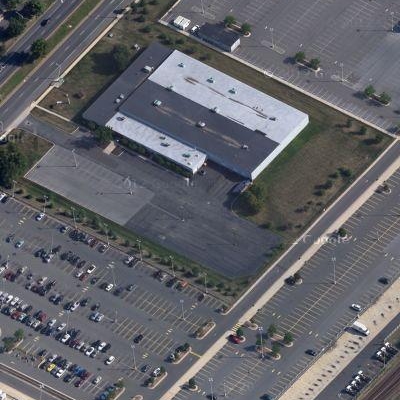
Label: gParking